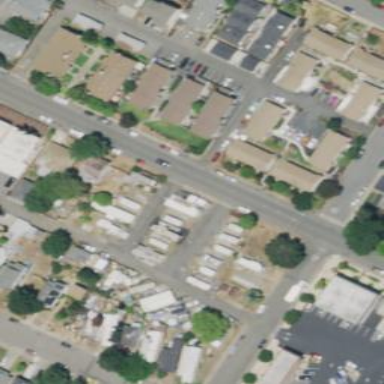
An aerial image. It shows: Residential area known as trailer park.